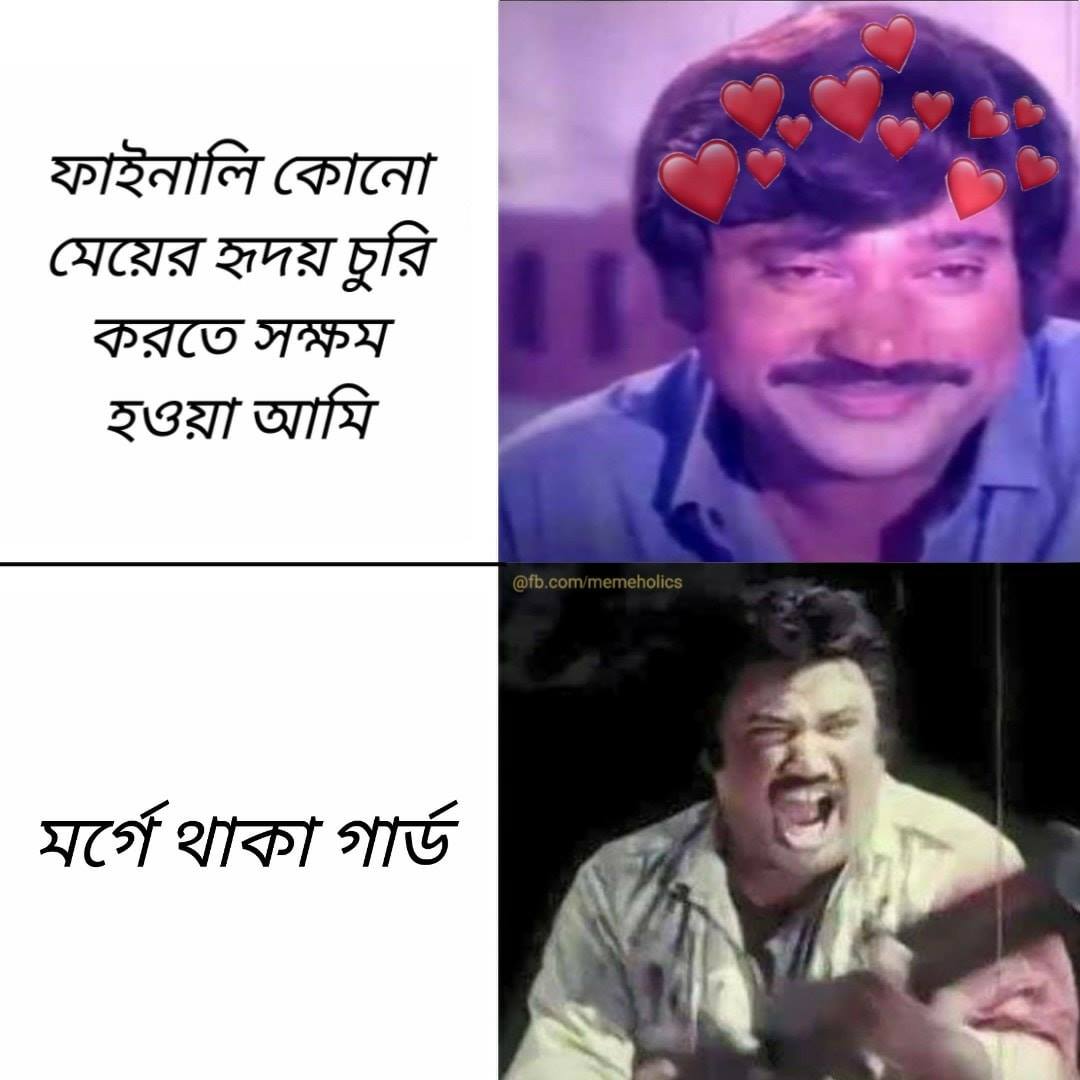
Caption: ফাইনালি কোনো মেয়ের হৃদয় চুরি করতে সক্ষম হওয়া আমি     মর্গে থাকা গার্ড
Label: non-hate